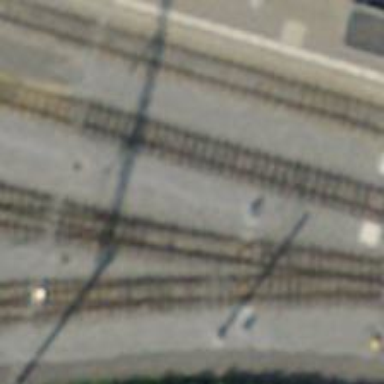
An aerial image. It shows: Railway switch.